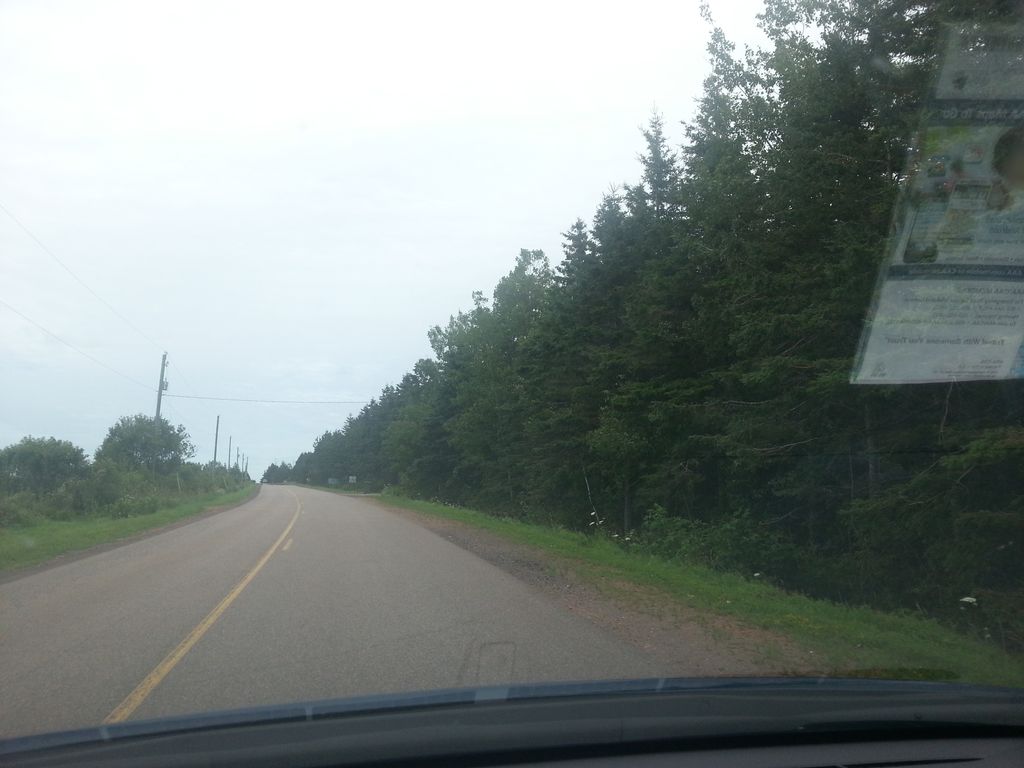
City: charlottetown